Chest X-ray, PA view. Patient: 51 years old, sex M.
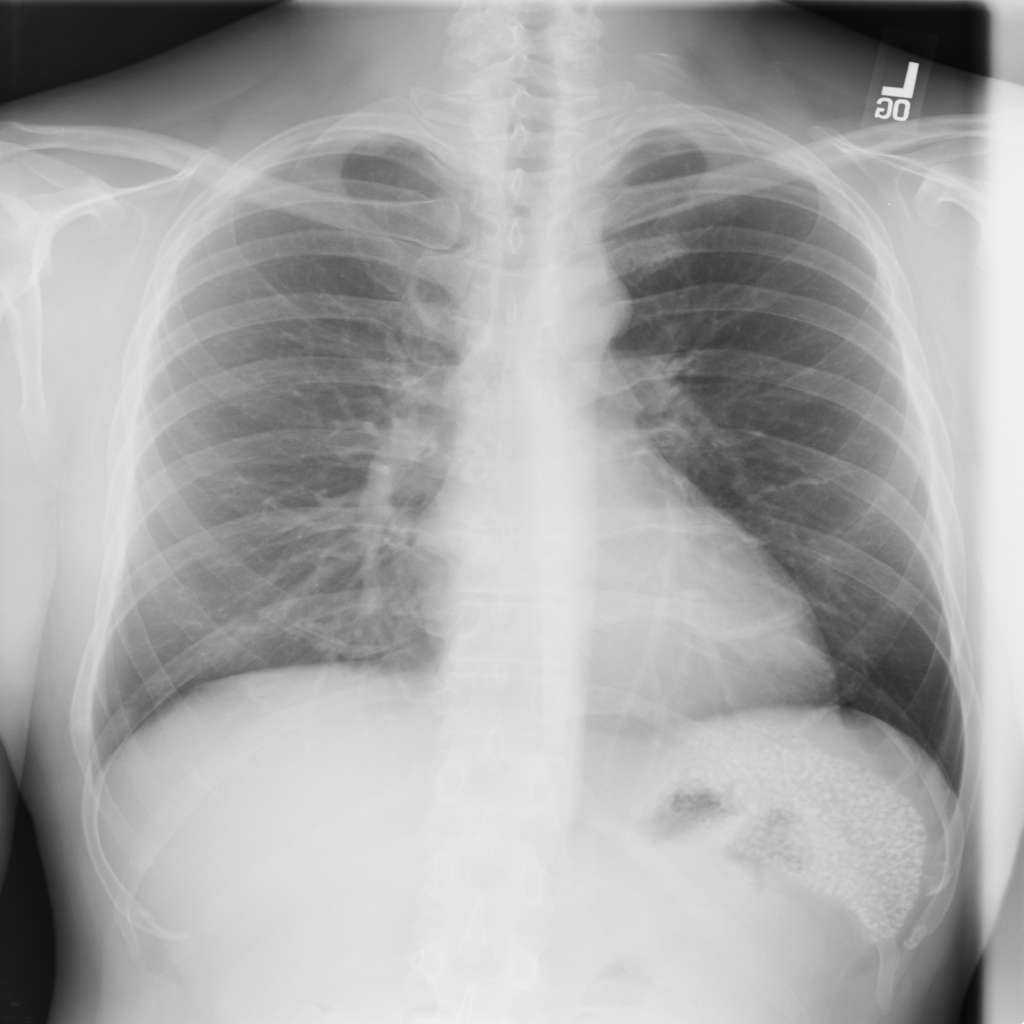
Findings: No Finding